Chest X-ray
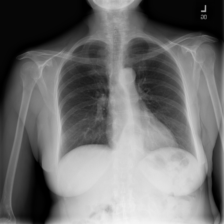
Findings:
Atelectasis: negative
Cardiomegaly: negative
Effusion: negative
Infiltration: negative
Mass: negative
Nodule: negative
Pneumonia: negative
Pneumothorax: negative
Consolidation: negative
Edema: negative
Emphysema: negative
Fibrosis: negative
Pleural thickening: negative
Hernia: positive